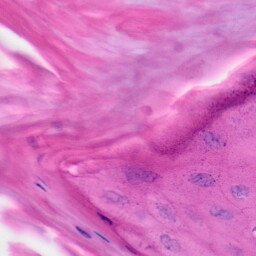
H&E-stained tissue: Skin